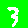
Digit: 3